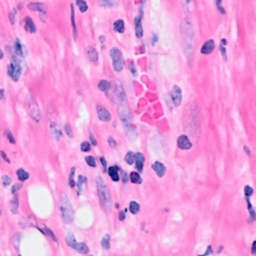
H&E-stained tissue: Breast